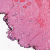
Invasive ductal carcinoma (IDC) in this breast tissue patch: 0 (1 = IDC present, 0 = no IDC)